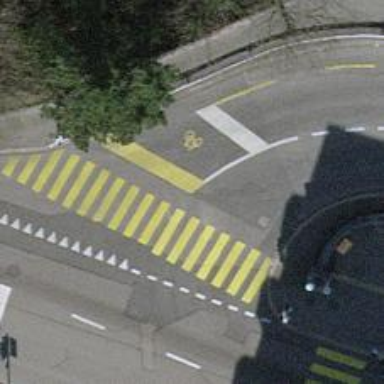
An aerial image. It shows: Road with traffic signals.